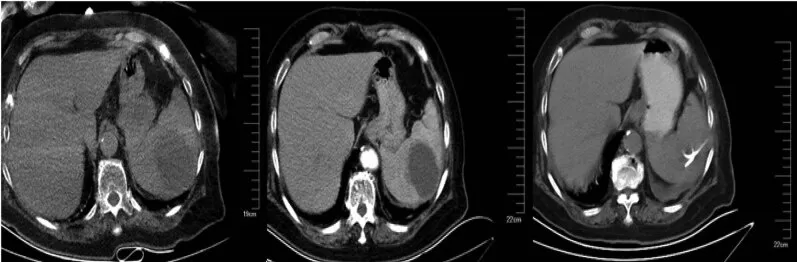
A; CT scan of the abdomen revealed a low-density lesion in the spleen (a) before admission, (b) on day 5 after admission, (c) after paracentesis and drainage of the splenic abscess.
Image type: radiology (ct)